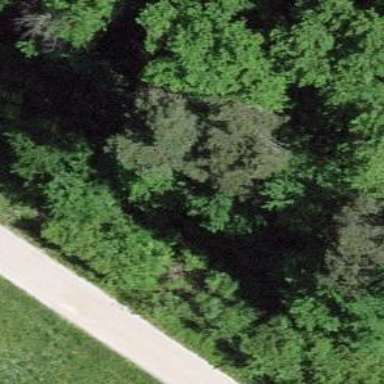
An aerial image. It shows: Deciduous broadleaved tree.